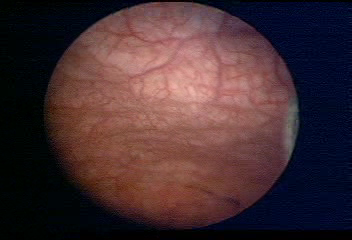
Modality: WLC
Class: Normal mucosa
Bladder cancer association: No